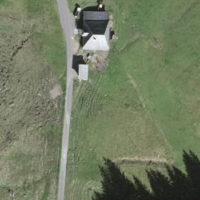
EUNIS habitat code: 26
Species observed at this site:
Caltha palustris